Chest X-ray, AP view. Patient: 64 years old, sex F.
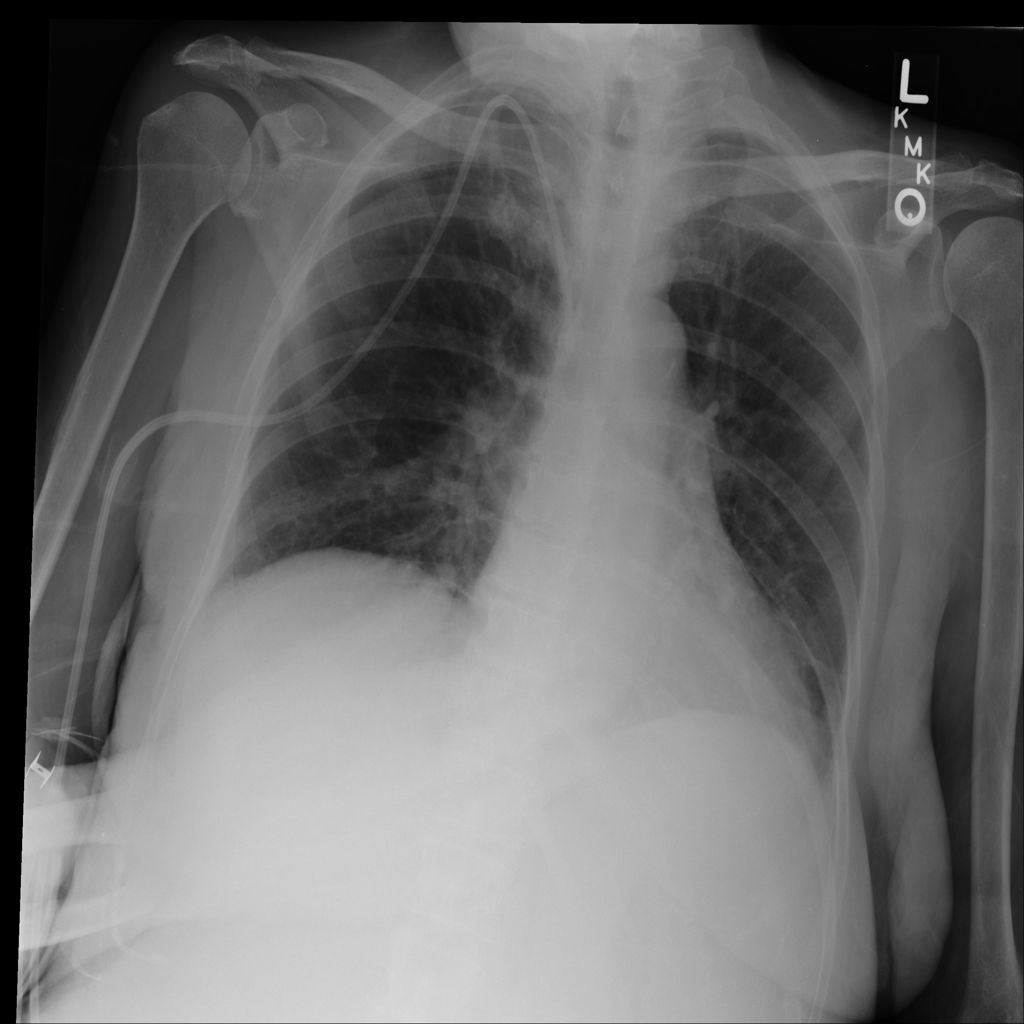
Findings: No Finding